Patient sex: M
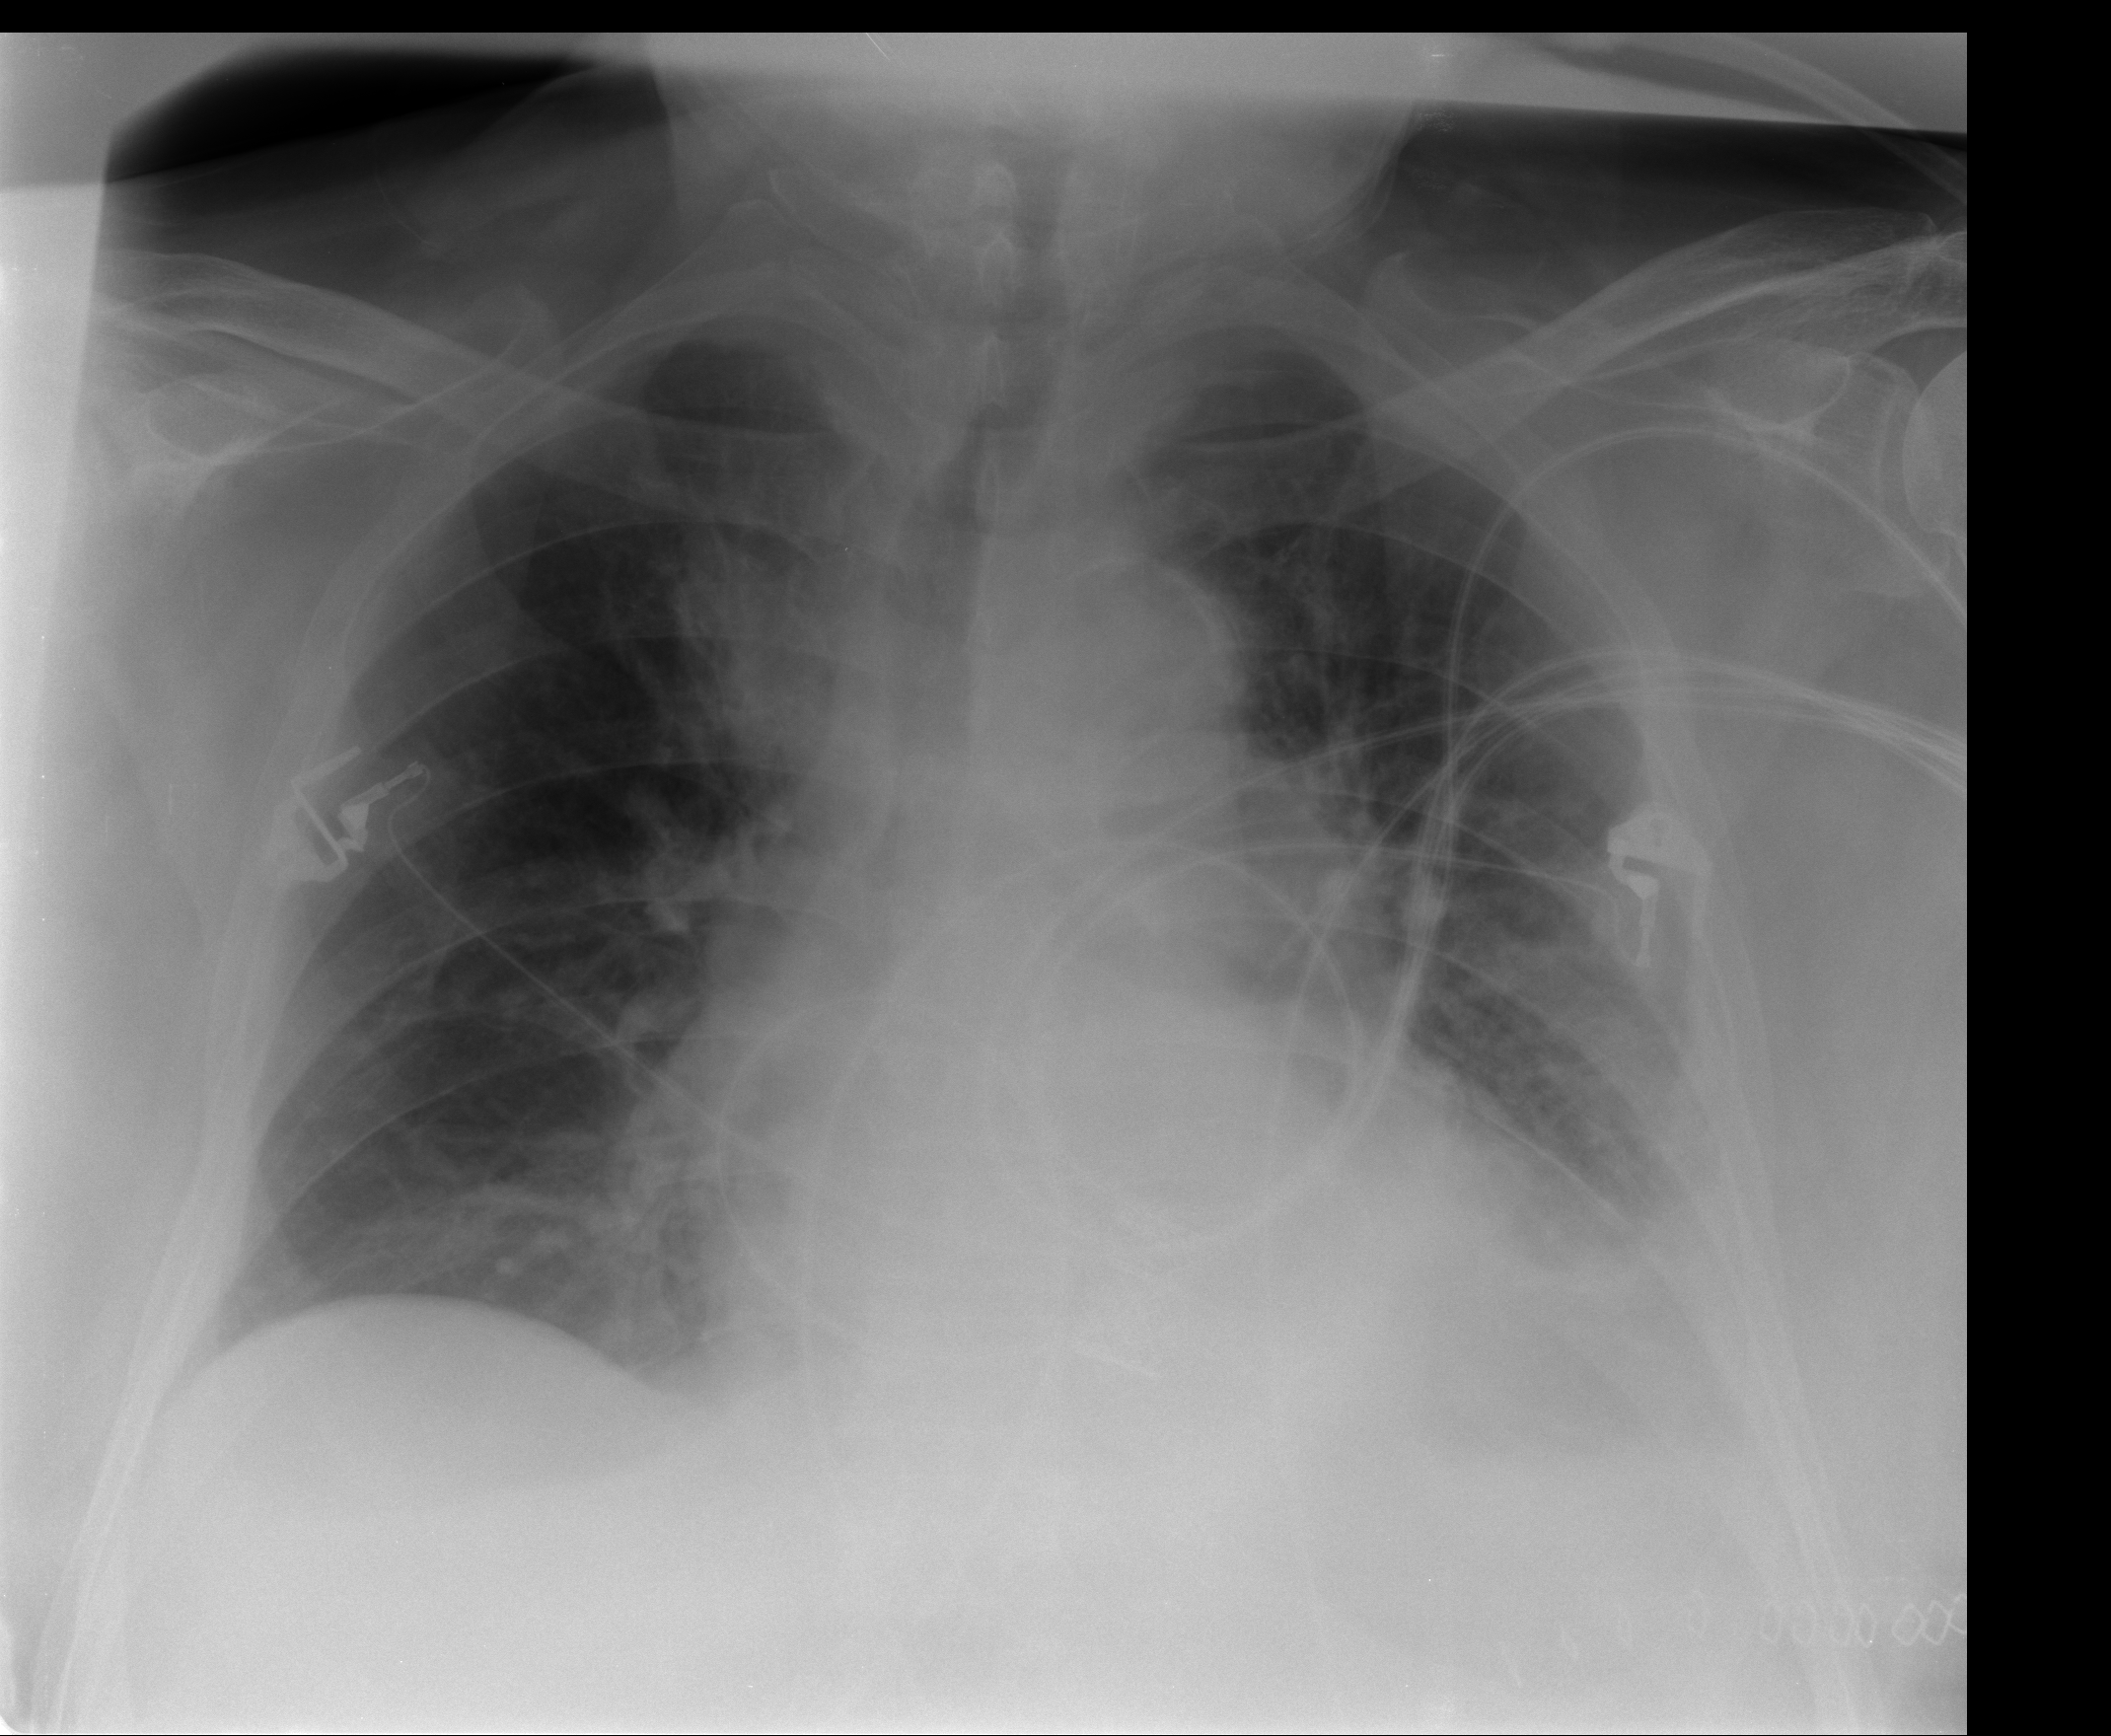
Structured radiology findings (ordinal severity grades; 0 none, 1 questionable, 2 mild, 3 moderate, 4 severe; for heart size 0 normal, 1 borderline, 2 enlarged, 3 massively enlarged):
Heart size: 2
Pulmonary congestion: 0
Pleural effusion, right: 0
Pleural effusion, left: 2
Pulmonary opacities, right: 0
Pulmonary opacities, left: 1
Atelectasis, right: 2
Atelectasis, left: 2